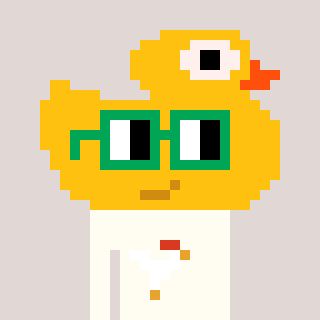
a pixel art character with square green glasses, a ducky-shaped head and a grayscale-colored body on a warm background